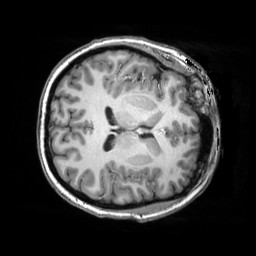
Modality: T1w
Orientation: axial
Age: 22
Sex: female